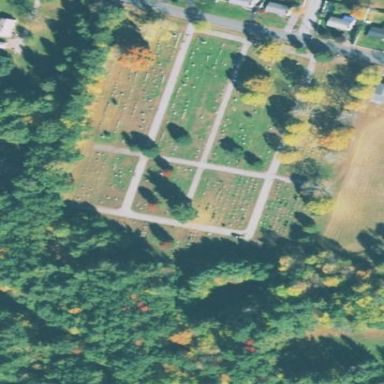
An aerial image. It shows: Cemetery with historic significance.